Interaction volume radius: 5 \u00c5
Interaction volume height: 30 \u00c5
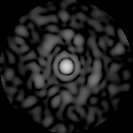
Disorder parameter: 0.8396